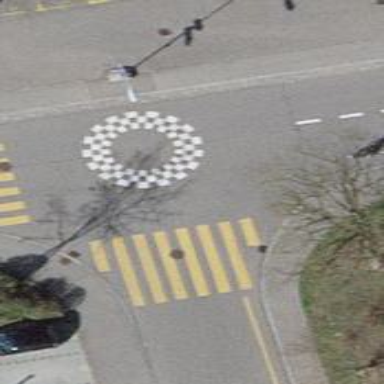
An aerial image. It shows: Rosette traffic calming feature.